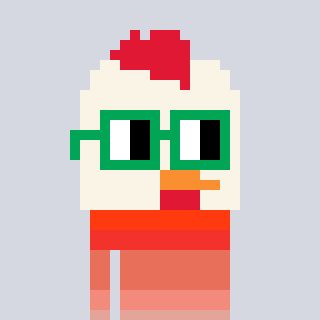
a pixel art character with square green glasses, a chicken-shaped head and a blue-colored body on a cool background